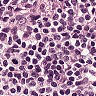
Metastatic tissue present: no